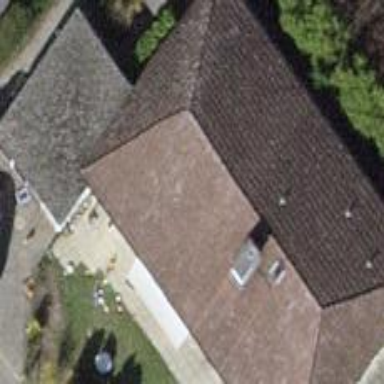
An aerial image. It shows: Building with tiled roof.